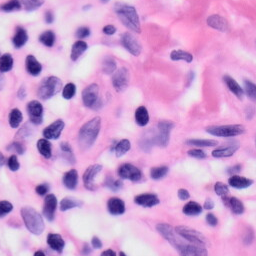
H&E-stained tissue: Skin